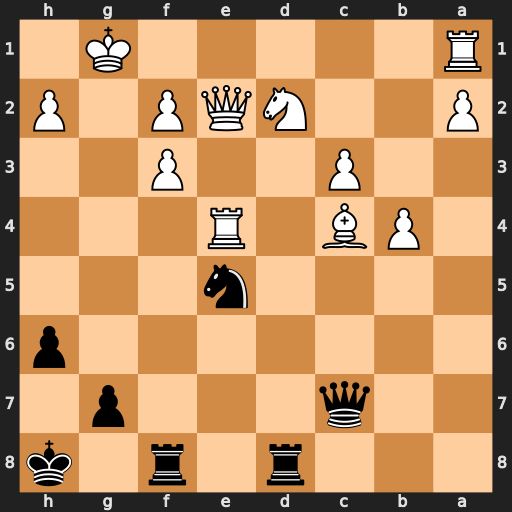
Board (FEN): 3r1r1k/2q3p1/7p/4n3/1PB1R3/2P2P2/P2NQP1P/R5K1
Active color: b
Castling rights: -
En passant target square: -
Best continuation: Rxd2 Rxe5 Rxe2 Rxe2 Qxc4